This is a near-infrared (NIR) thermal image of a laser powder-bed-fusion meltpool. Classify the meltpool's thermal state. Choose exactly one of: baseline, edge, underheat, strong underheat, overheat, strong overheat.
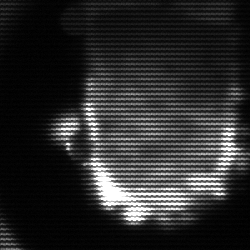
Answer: baseline